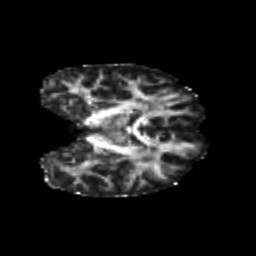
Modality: FA
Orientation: coronal
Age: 23
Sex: female
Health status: healthy
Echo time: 0.074 s